Interaction volume radius: 5 \u00c5
Interaction volume height: 10 \u00c5
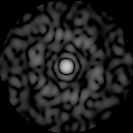
Disorder parameter: 0.8414